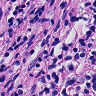
Metastatic tissue present: yes